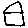
Label: house